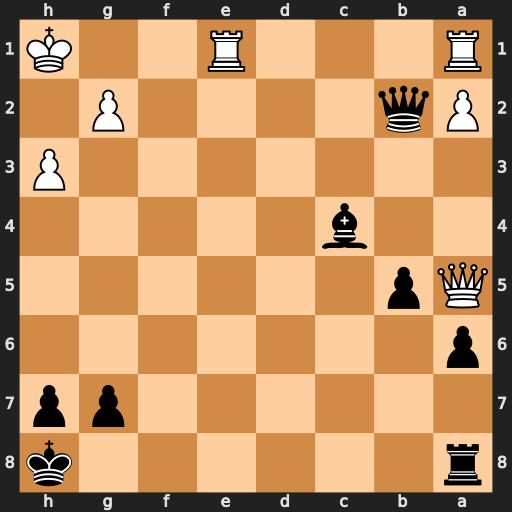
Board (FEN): r6k/6pp/p7/Qp6/2b5/7P/Pq4P1/R3R2K
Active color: b
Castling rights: -
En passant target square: -
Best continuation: Bd5 Rg1 Bxg2+ Rxg2 Qxa1+